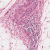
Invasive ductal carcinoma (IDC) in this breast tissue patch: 0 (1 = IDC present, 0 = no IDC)